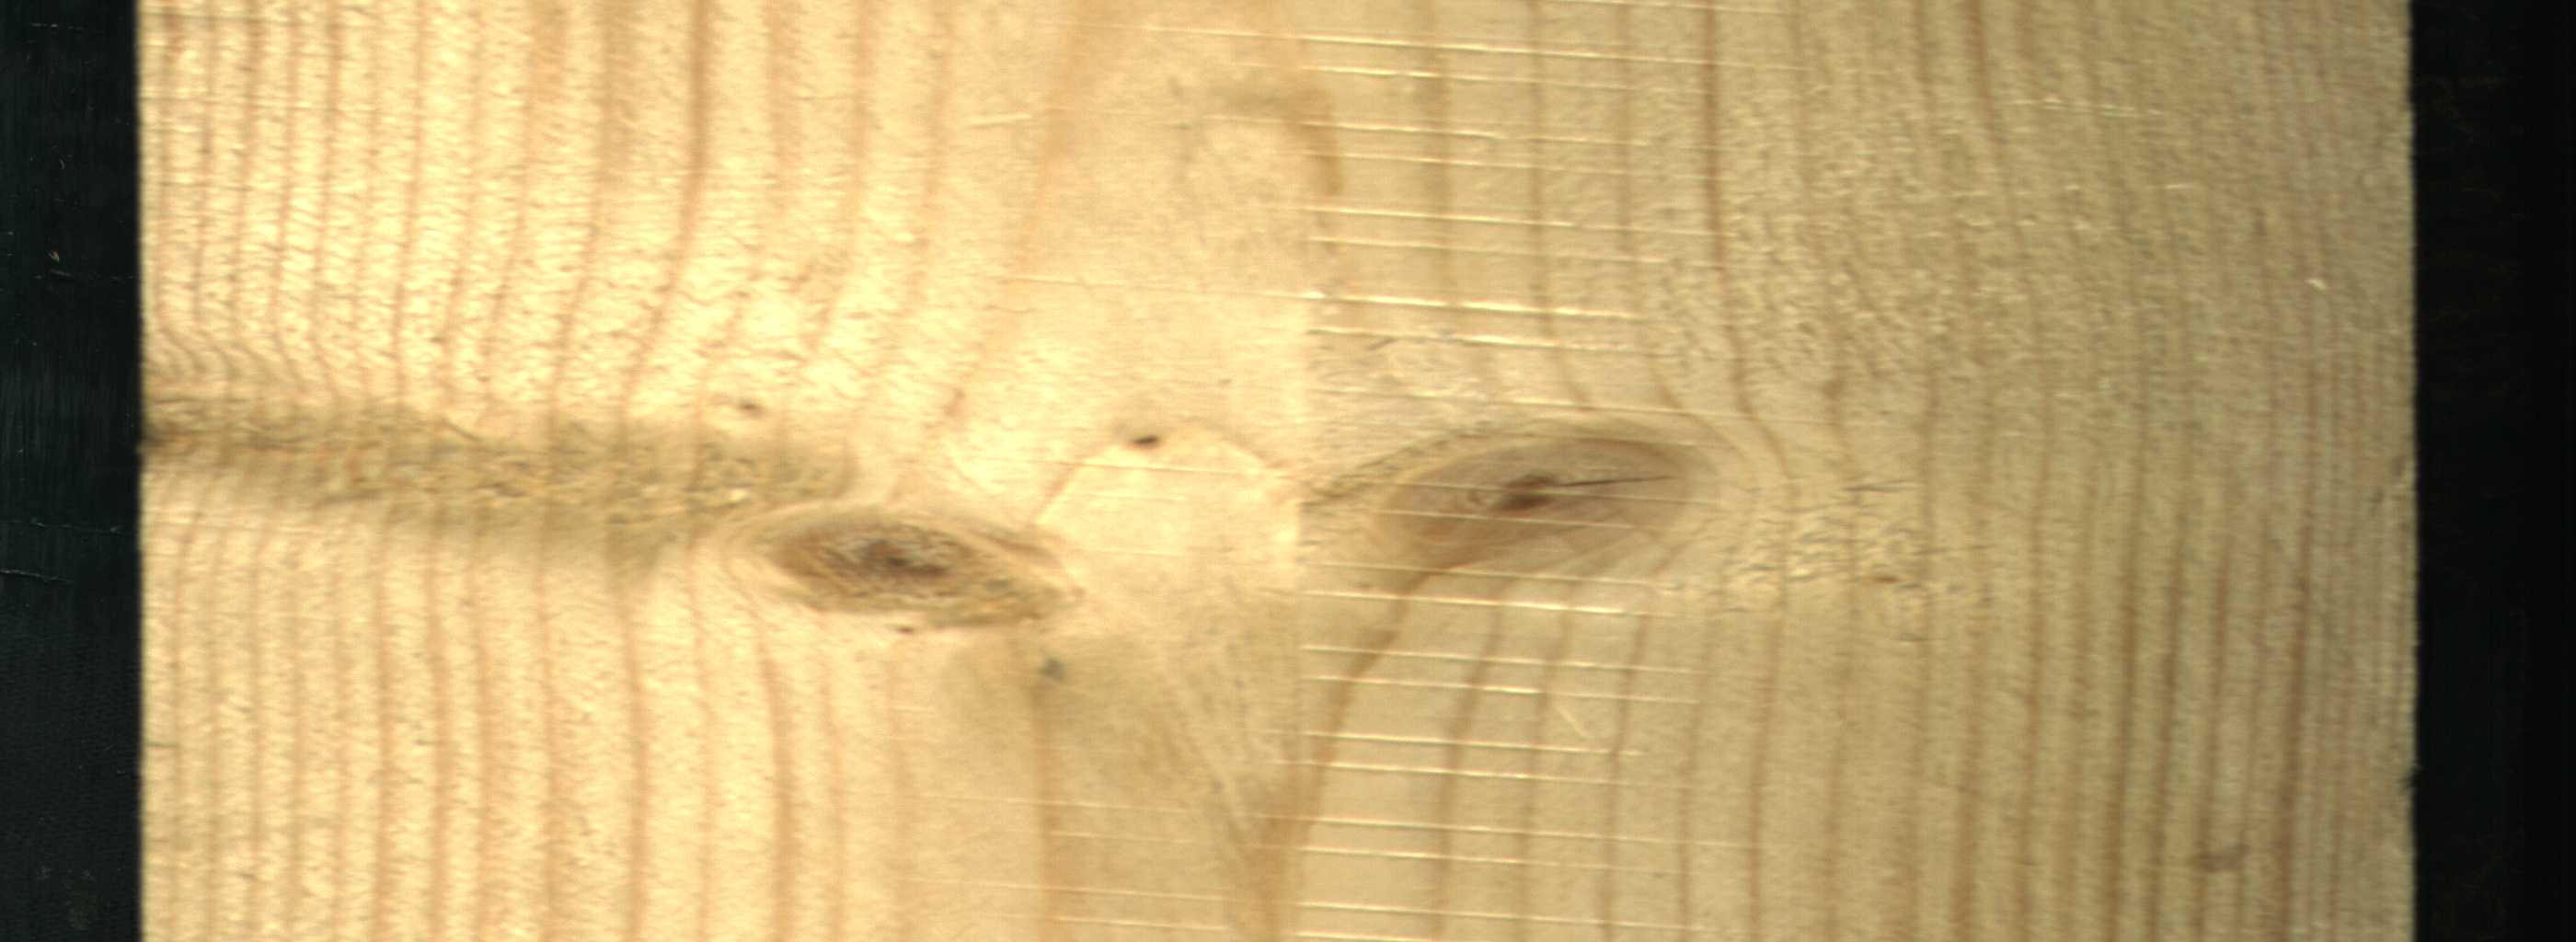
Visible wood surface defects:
Live_Knot
Live_Knot